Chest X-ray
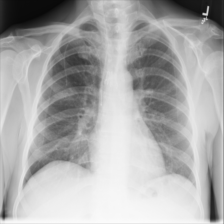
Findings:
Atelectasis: negative
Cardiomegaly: negative
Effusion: negative
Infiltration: negative
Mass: negative
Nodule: negative
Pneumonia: negative
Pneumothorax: negative
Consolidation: negative
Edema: negative
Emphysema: negative
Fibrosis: negative
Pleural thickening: negative
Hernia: negative